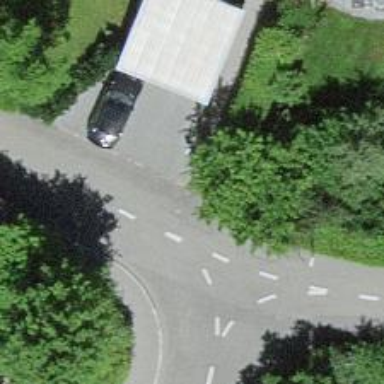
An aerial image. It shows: Footway with surface of fine gravel.